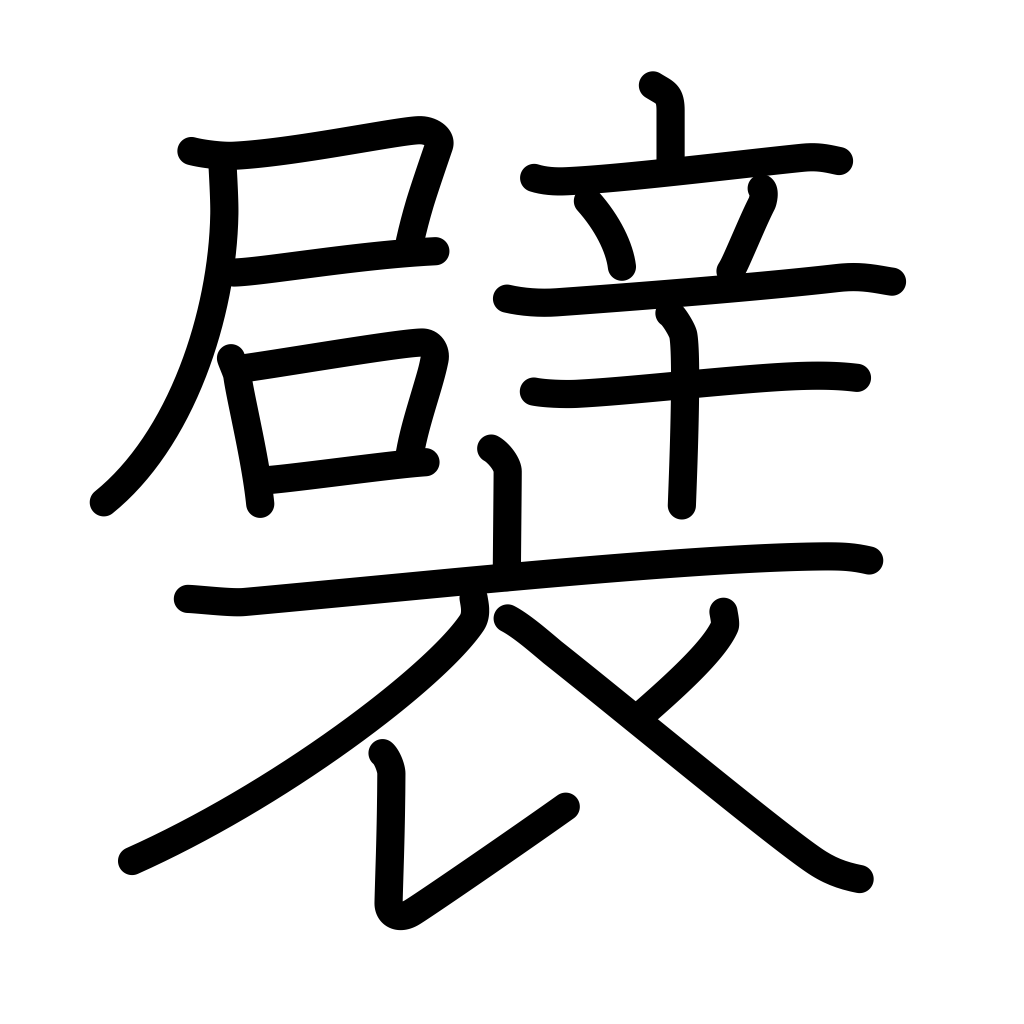
Meaning: pleat, fold, tuck, crease